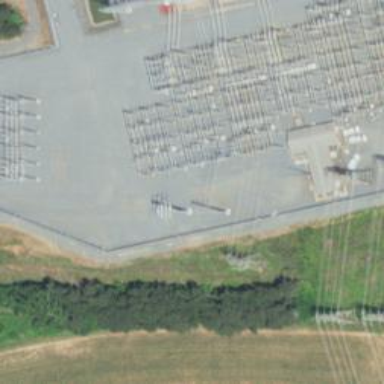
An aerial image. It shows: Switch for power supply.